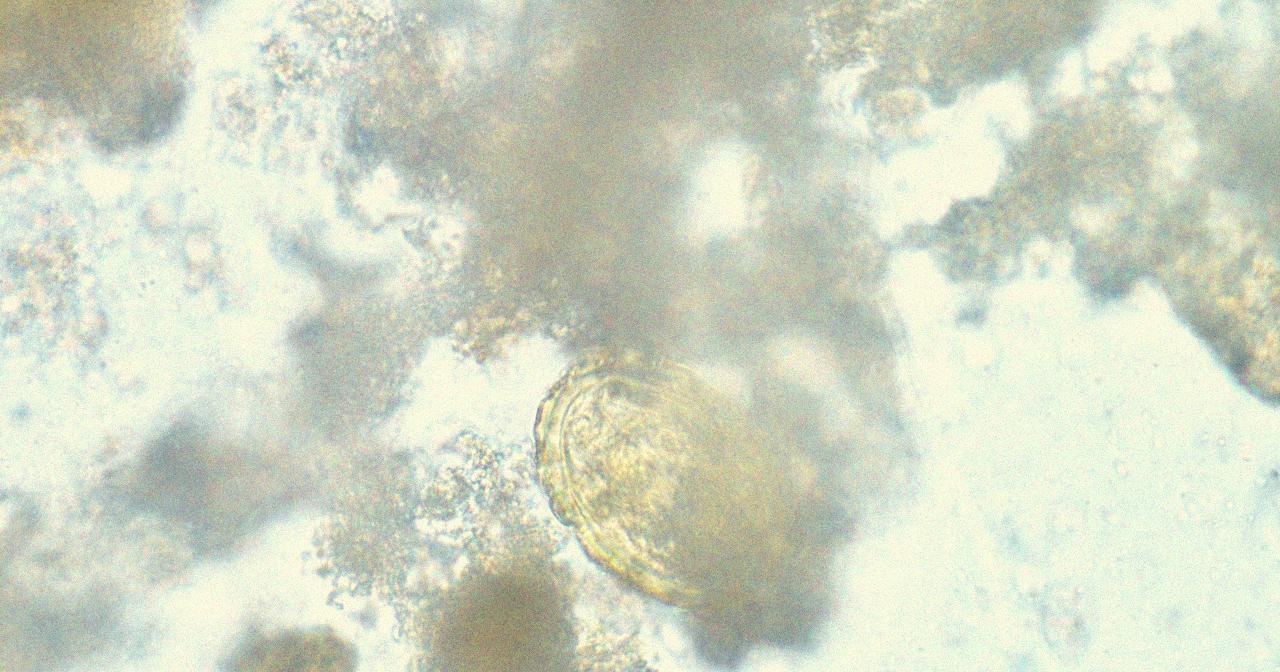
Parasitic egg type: Ascaris lumbricoides